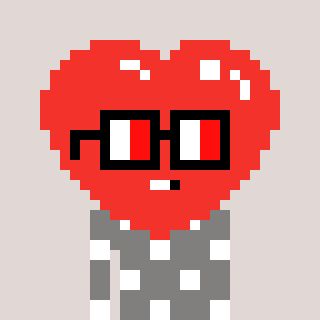
a pixel art character with square glasses with black frames and red eyes, a heart-shaped head and a bluegrey-colored body on a warm background